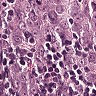
Metastatic tissue present: yes